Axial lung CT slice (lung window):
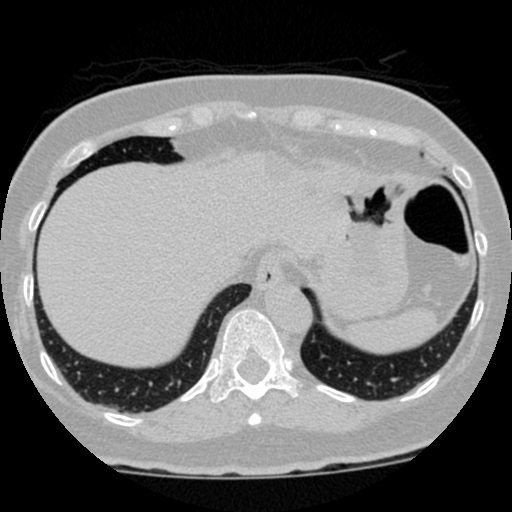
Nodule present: no